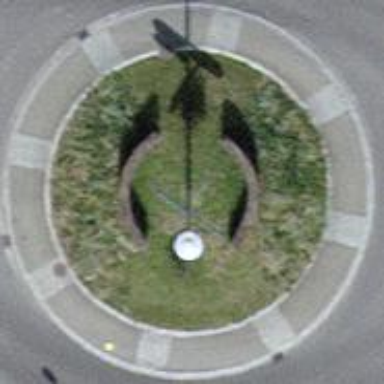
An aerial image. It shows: Flowerbed.